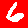
Digit: 6